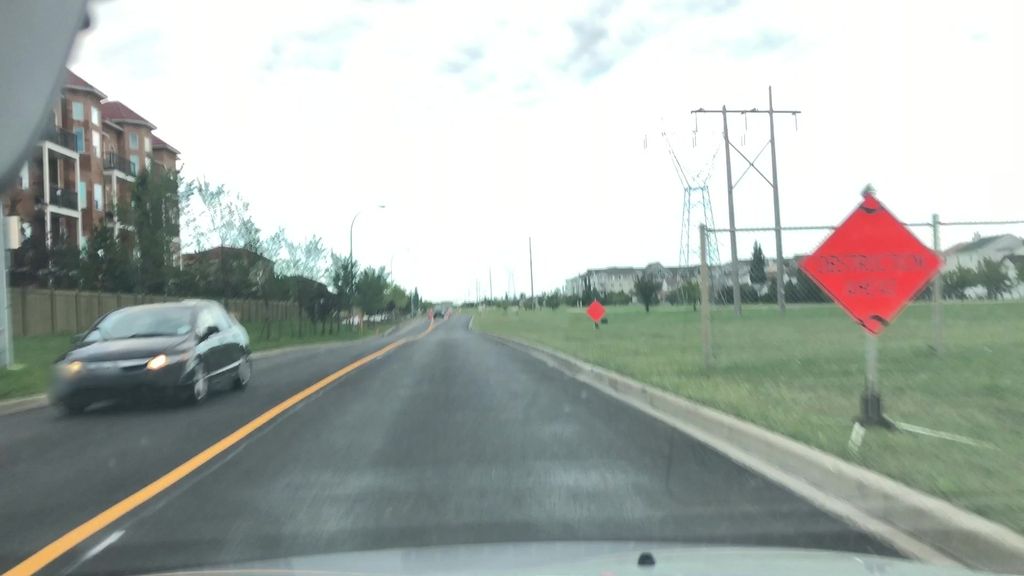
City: edmonton